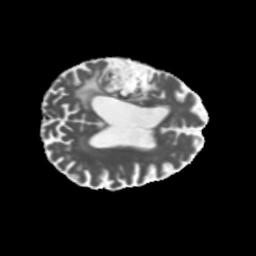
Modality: MD
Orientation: axial
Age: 68
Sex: male
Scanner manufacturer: siemens
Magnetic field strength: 3 T
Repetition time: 5.47 s
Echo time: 0.0854 s